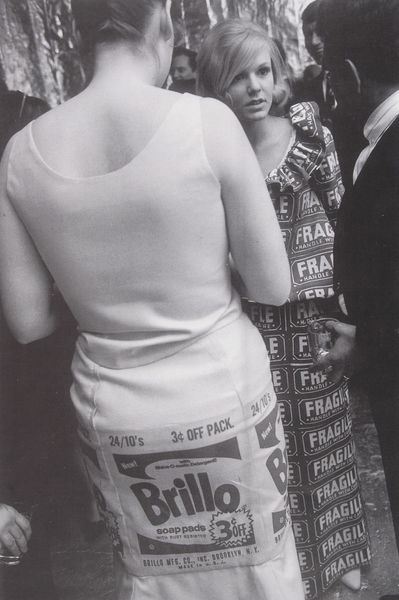
Titel: Brillo e Fragile, Handle With Care
Künstler: Andy Warhol
Institution: unbekannt
Schlagwörter: mann, frauen, menschen, kleid, kleider, mode, rock, versammlung, blond, hemd, kleidung, werbung, foto, demonstration, reklame, verkäuferin, pop art, verpackung, andy, brillo, fragile, hippies, konsum, plastiktüte, top, warhol, warhole